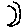
Label: moon